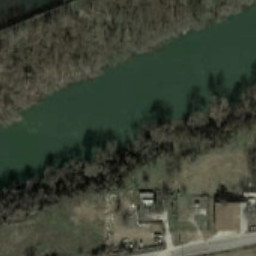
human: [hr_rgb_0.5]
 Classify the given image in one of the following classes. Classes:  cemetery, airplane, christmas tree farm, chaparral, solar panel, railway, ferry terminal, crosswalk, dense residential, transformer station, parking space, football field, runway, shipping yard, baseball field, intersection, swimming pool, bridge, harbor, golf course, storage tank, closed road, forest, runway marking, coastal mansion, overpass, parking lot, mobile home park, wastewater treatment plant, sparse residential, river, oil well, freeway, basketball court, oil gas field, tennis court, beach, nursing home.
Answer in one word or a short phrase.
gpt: river